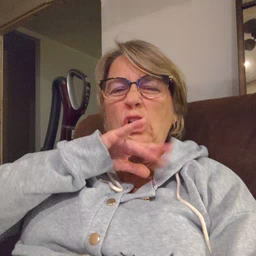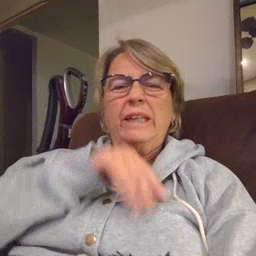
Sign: dirty